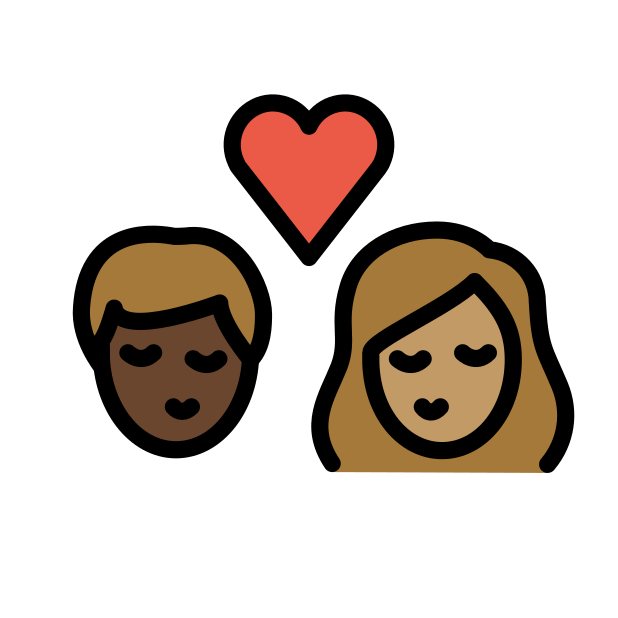
kiss: woman, man, dark skin tone, medium skin tone